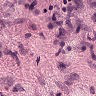
Metastatic tissue present: yes